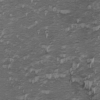
Label: not_dusty